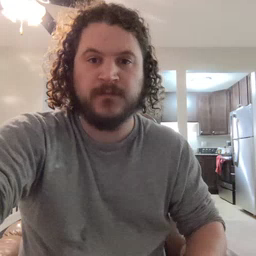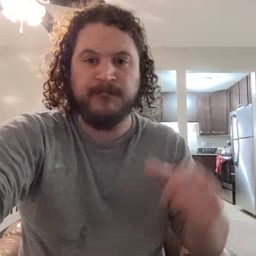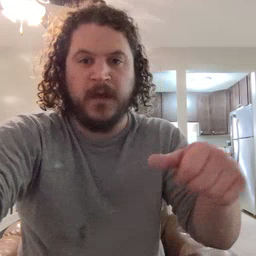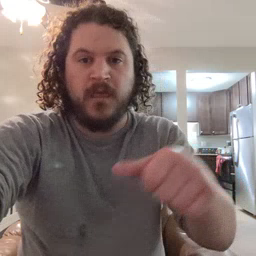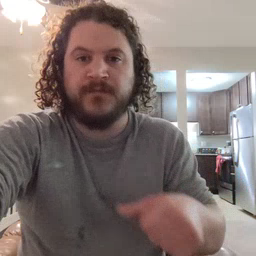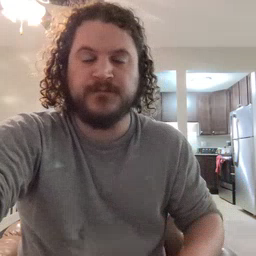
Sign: puzzle